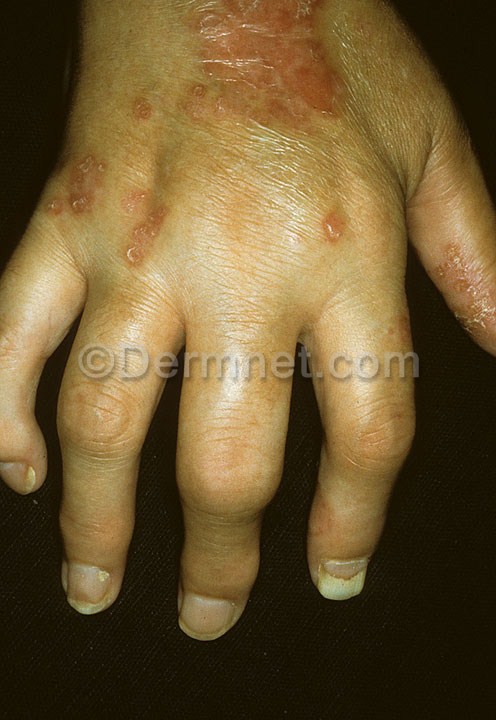
Disease: Psoriasis pictures Lichen Planus and related diseases